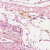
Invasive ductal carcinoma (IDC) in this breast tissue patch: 0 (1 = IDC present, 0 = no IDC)